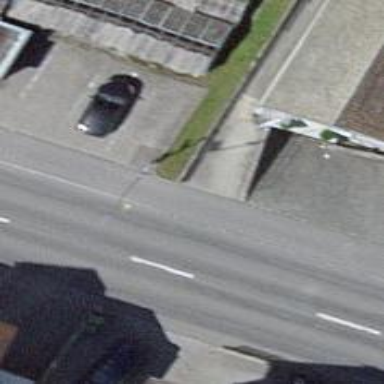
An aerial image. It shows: Bus stop with platform for public transport.